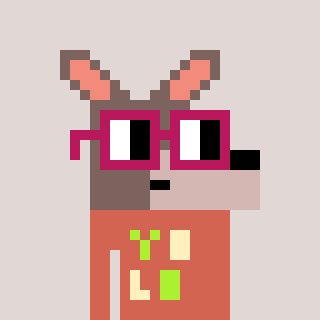
a pixel art character with square dark red glasses, a kangaroo-shaped head and a peachy-colored body on a warm background